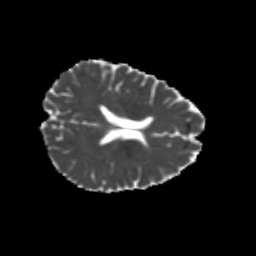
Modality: MD
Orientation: axial
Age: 22
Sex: female
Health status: healthy
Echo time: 0.074 s